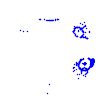
Particle: proton